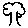
Label: tree